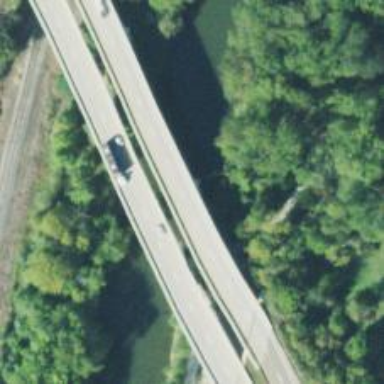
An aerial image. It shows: Bridge crossing over highway trunk expressway.